Field crop: maize
Growth stage: 2
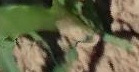
Species: maize